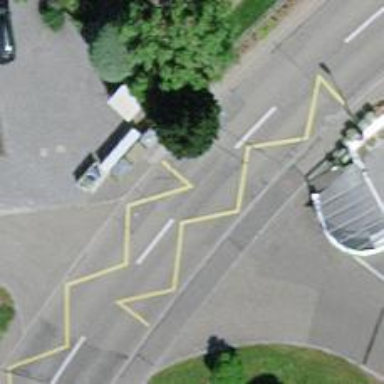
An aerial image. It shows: Unmarked crossing on the road.